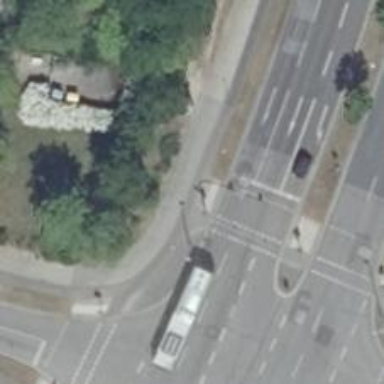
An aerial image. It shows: Traffic signal crossing.